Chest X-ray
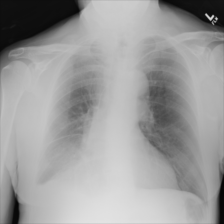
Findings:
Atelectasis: negative
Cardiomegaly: negative
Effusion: negative
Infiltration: negative
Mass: negative
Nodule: negative
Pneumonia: negative
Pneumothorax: negative
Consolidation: negative
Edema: negative
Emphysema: negative
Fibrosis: negative
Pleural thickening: negative
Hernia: negative